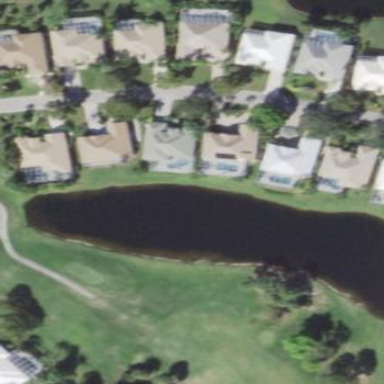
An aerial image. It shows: Water hazard on golf course.